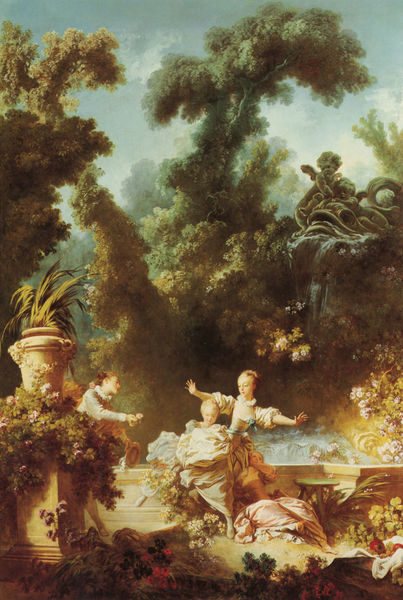
Titel: La poursuite, Die Verfolgung
Künstler: Jean Honoré Fragonard
Standort: New York (New York)
Institution: The Frick Collection
Schlagwörter: baum, blau, blätter, dunkel, gemälde, himmel, laub, mann, schatten, wasser, weiß, wolken, bäume, fluss, frauen, gelb, grün, landschaft, menschen, mädchen, ocker, sitzen, teich, blume, blumen, braun, damen, frau, grau, hell, hintergrund, hut, kleid, kleider, licht, männer, orange, schwarz, säule, blüten, obst, park, rosen, rot, schloss, tuch, wolke, beige, malerei, tanz, arme, barock, mensch, sockel, gesten, herr, natur, brüstung, gewässer, sonne, figur, gewand, gold, gewänder, kind, musik, pflanze, pflanzen, dekolletee, rokoko, rosa, seide, wald, wasserfall, zart, brunnen, kinder, amphore, engel, garten, putto, skulptur, springbrunnen, statue, vase, hellblau, perücke, blumentopf, kübel, topf, sommer, liebe, laufen, mauer, idylle, bank, hocker, schemel, figuren, romantik, spielen, stufen, bronze, plastik, freude, spiel, jüngling, efeu, freiheit, fangen, faun, versteck, amor, putten, sitzbank, spaß, cupido, springbrunne, algave, lustgarten, gartenlandschaft, gefühle, boucher, fragonard, ausgelassenheit, fplanzen, liebhaber, gautier, schäferszene, blumenfülle, 3 frauen